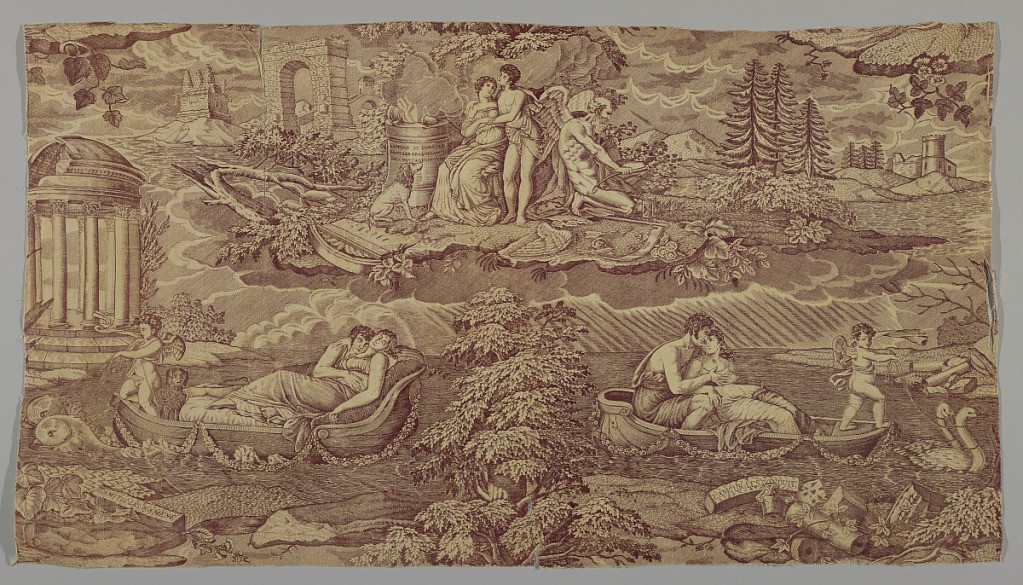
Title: Fragment
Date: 1820–30
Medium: cotton Technique: roller printed on plain weave
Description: Fragment of a toile printed with three scenes from a romance. Each scene has an inscription: L'amour les conduit; L'amitié les ramene; L'amour se console.